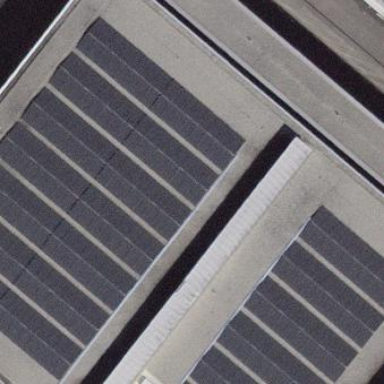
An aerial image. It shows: Solar power generator.